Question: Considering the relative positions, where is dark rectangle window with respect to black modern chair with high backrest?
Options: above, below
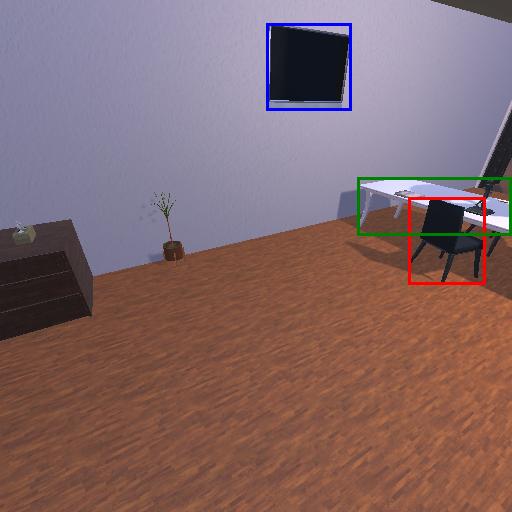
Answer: above